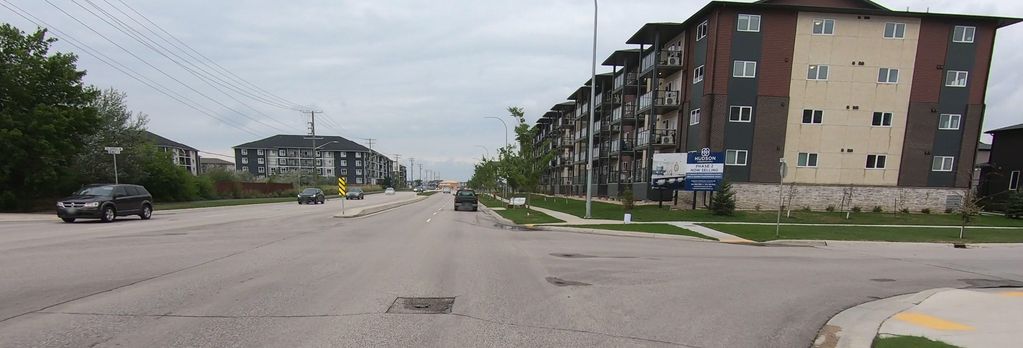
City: winnipeg